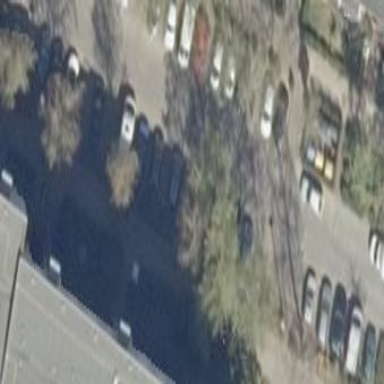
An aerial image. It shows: Street-side parking area.